Interaction volume radius: 5 \u00c5
Interaction volume height: 15 \u00c5
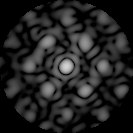
Disorder parameter: 0.4832